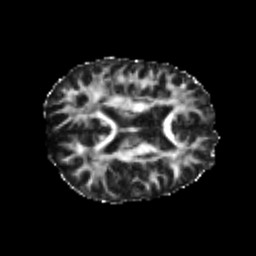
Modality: FA
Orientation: axial
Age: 24
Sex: female
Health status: healthy
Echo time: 0.074 s